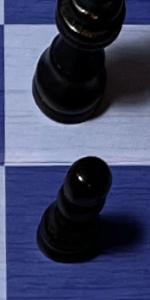
Label: Pawn_Black